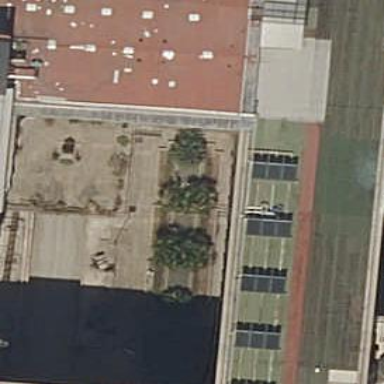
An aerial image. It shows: Part of building.